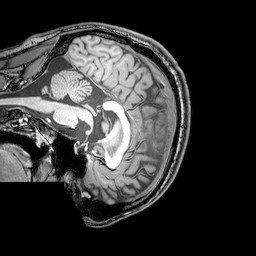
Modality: T1w
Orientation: sagittal
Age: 23
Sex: male
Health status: healthy
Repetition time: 0.081 s
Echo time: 0.037 s